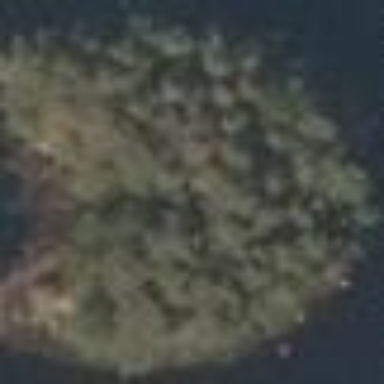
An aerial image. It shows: Islet.